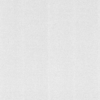
Label: dusty